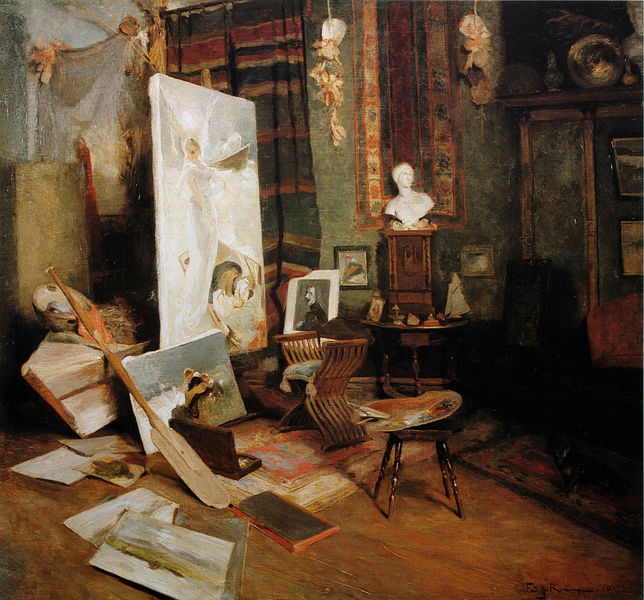
Titel: Ein Maleratelier
Künstler: Fritz Raupp
Standort: München
Institution: Privatbesitz
Schlagwörter: blätter, gemälde, schatten, weiß, grün, impressionismus, braun, fenster, frankreich, grau, holz, licht, raum, stuhl, tisch, zimmer, ölbild, rot, malerei, teppich, rahmen, bild, innenraum, möbel, signatur, vorhang, öl, interieur, realismus, rokoko, genre, paddel, ruder, chaos, helldunkel, bilder, papier, schrank, fußboden, farben, farbe, hocker, schemel, romantik, gardine, vorhänge, wandteppich, klappstuhl, büste, atelier, gestreift, maler, streifen, innenansicht, stube, menschenleer, buch, druck, künstler, durcheinander, leinwand, malen, palette, historismus, leinwände, details, vorhanf, unordnung, zeichnungen, pallette, scherenstuhl, farbpalette, artelier, blick ins atelier, das atelier des  malers, detailreichtum, malraum, meta, rude